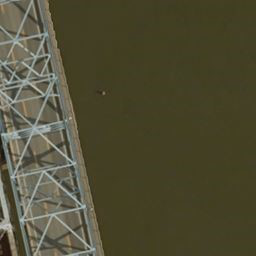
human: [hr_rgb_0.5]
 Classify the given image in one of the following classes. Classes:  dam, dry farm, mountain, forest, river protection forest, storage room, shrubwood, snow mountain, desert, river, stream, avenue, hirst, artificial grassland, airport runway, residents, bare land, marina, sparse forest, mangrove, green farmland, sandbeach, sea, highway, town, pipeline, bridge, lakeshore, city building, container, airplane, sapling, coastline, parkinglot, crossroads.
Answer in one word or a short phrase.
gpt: bridge